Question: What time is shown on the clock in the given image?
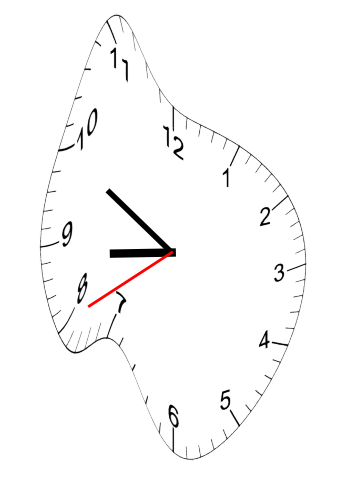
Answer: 08:49:40